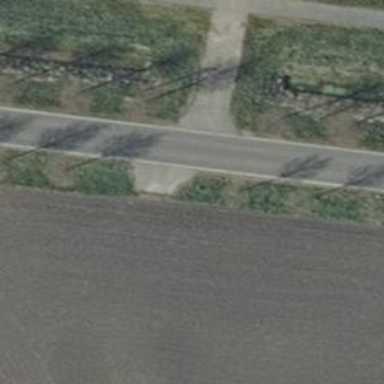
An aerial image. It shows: Tertiary road with asphalt surface.